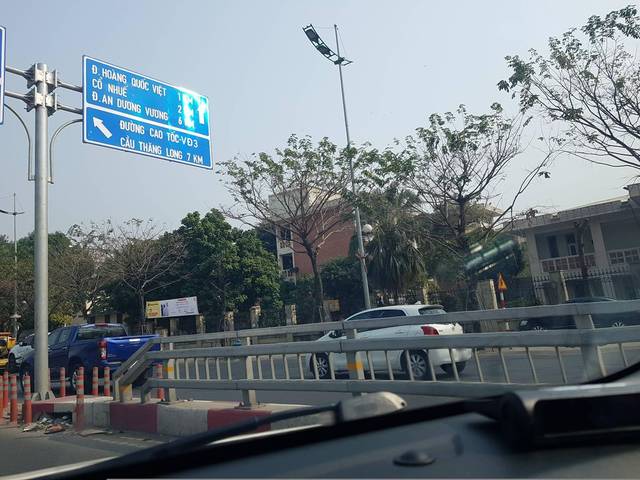
Region: Vietnam
Coordinates: 21.039, 105.781